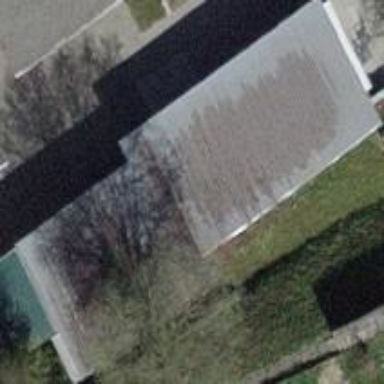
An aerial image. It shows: Garage.